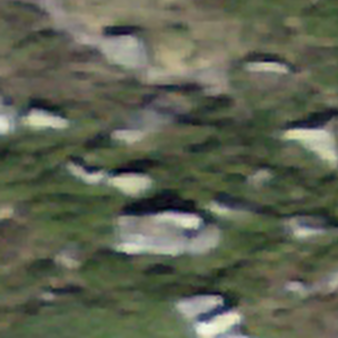
Label: bouldering_area